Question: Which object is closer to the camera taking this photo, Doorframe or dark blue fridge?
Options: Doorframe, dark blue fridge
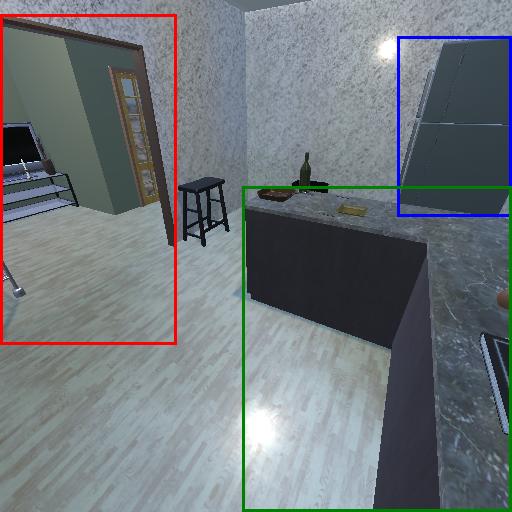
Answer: Doorframe